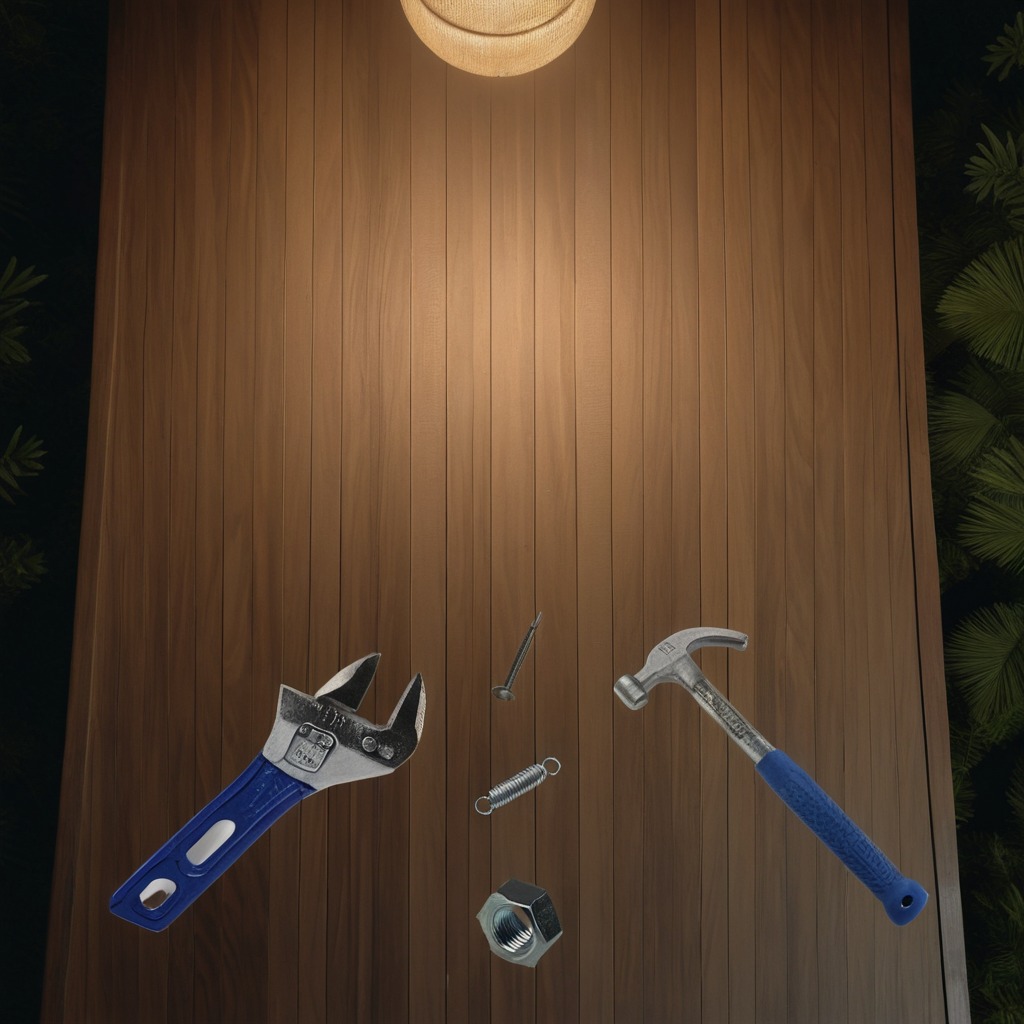
A hammer, an iron nail, a coiled metal spring, a metal nut, and a wrench are lying on the wooden table.